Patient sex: M
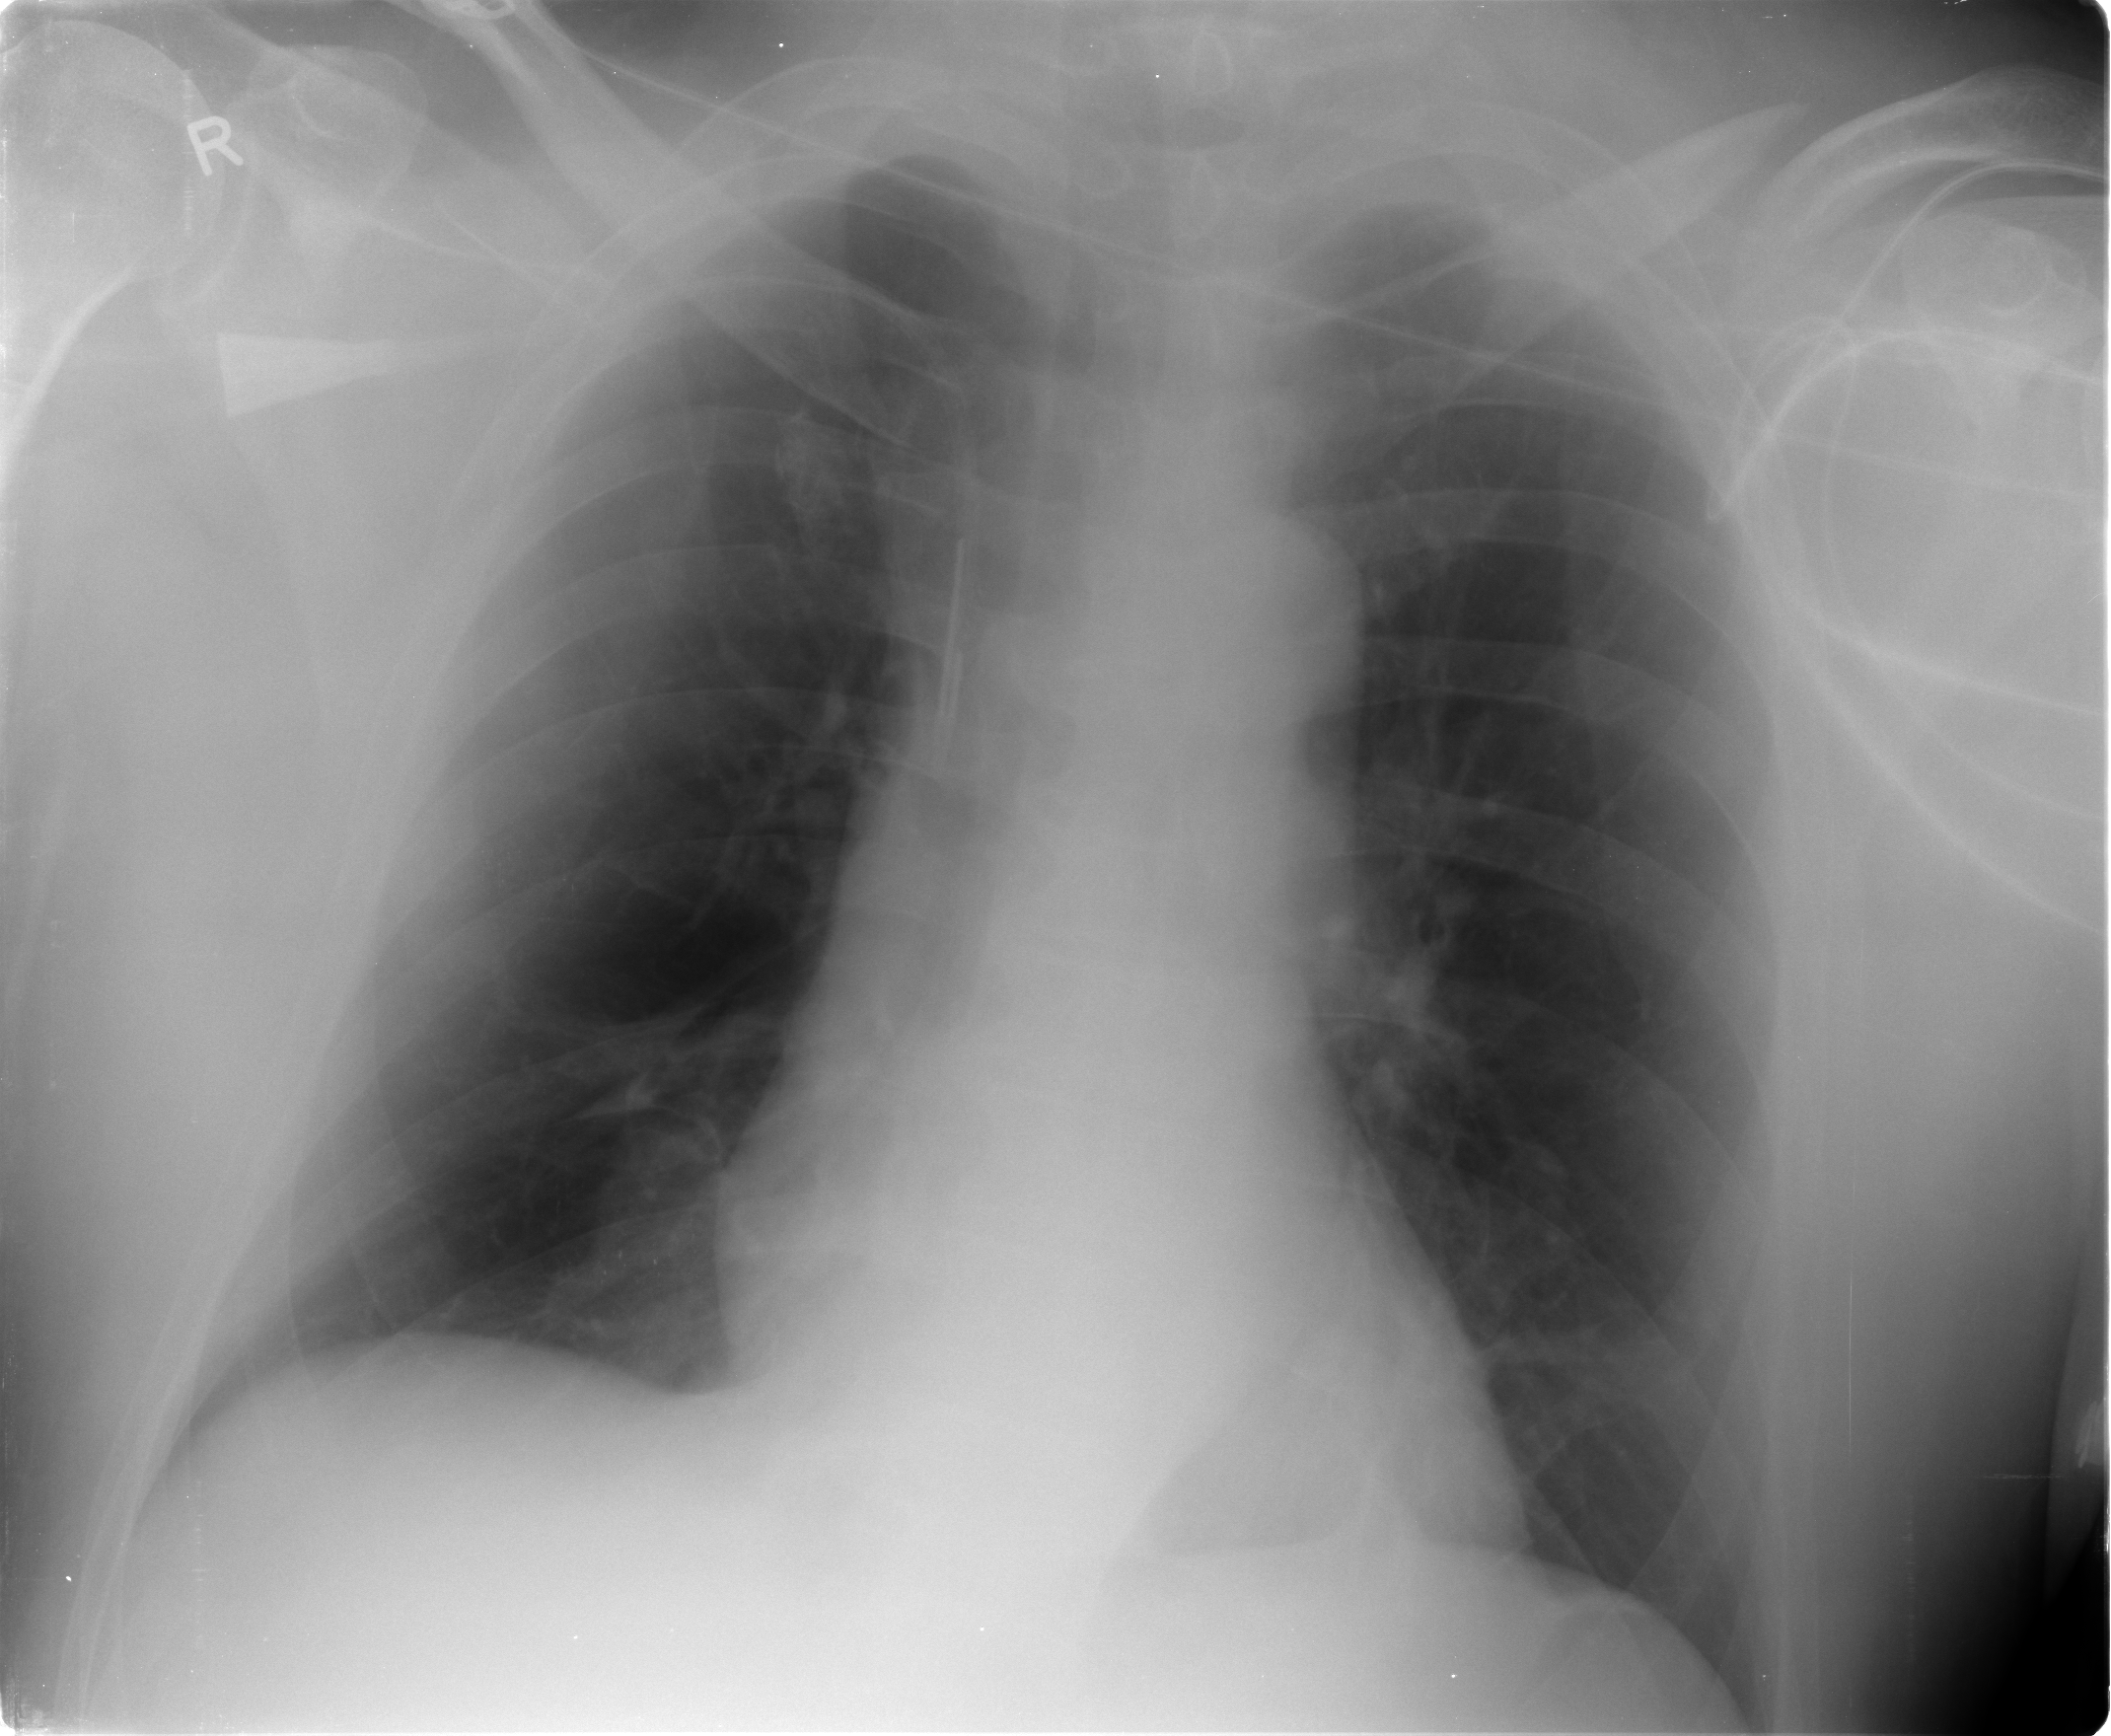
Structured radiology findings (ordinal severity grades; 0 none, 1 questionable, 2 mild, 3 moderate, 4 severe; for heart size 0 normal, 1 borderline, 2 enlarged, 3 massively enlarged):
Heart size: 0
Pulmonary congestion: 1
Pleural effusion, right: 0
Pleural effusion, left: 0
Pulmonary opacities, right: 0
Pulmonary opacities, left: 0
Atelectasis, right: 2
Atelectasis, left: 1